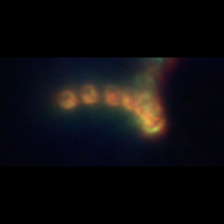
Taxon: Chaetoceros
Group: Diatoms